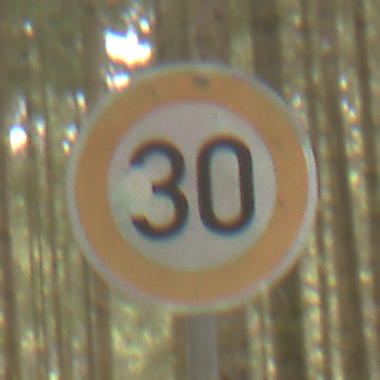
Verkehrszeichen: Geschwindigkeit30
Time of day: MorningAfternoon
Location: Outdoor (Nature)
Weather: Overcast
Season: Winter
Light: Natural